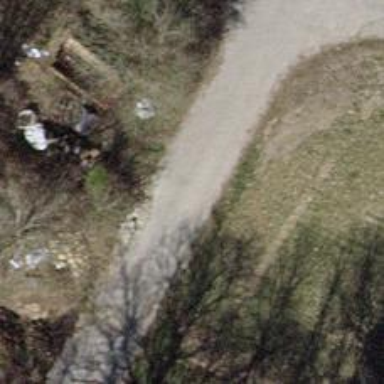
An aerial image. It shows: Gravel track road.